Question: I have the following HTML along with twitter bootstrap
'''
<div class="img-container clearfix">
<div class="image">
<img src="/path/to/img.img">
</div>
<div class="image">
<img src="/path/to/img.img">
</div>
<div class="image">
<img src="/path/to/img.img">
</div>
<!-- And so on.... -->
</div>
'''
and following CSS
'''
<style>
div.img-container {
height: 100%;
width: 100%;
}
div.img-container > .image {
width: auto;
height: 50%;
float: left;
padding: 5px;
opacity: 1;
}
div.img-container > .image > img {
max-width: 100%;
max-height: 100%;
}
</style>
'''
The height of the image is getting adjusted to the height of the parent div 'div.image', at the same time i want the parent div 'div.image' to get the same width of the child image, so that all the images look equally spaced.
seems to work ok in chrome, but not working in firefox, below is the link of the same in codepen
<URL>
the following is the screenshot too

Please help me out regarding the same...
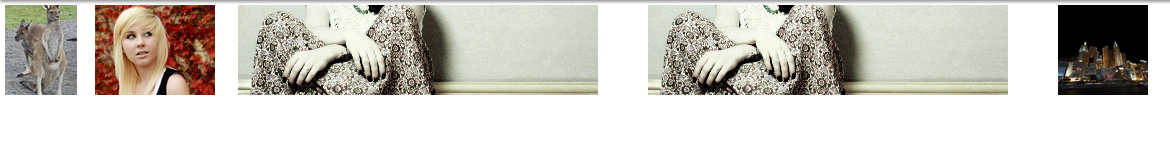
Answer: It is a bug that seems to come from padding + bootstrap. remove one or the other and it is gone.
You may set the padding to the inner image :
'''
body {
width: 100%;
height: 200px;
}
div.img-container {
height: 100%;
width: 100%;
}
div.img-container > .image {
height: 50%;
float: left;
opacity: 1;
}
div.img-container > .image > img {
max-height: 100%;
padding: 5px;
}
div {
box-shadow: inset 0 0 0 1px blue, inset 0 0 3px;
}
'''
<URL>